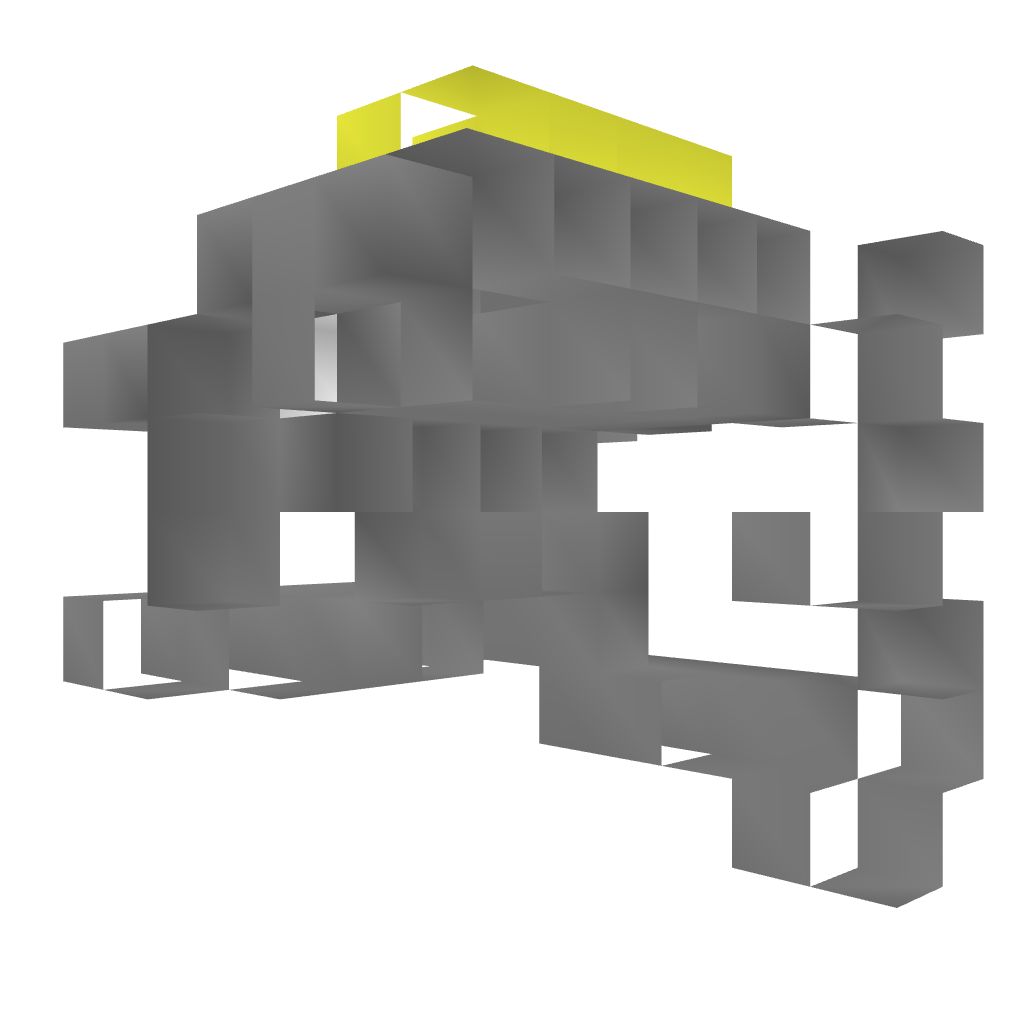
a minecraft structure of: Chicken Farm+Cooker #2 bad low quality